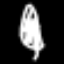
Label: leaf